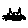
Label: cat